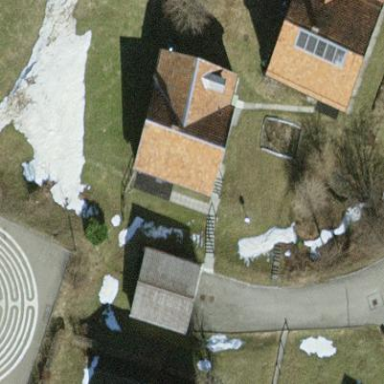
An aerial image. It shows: Simple house.